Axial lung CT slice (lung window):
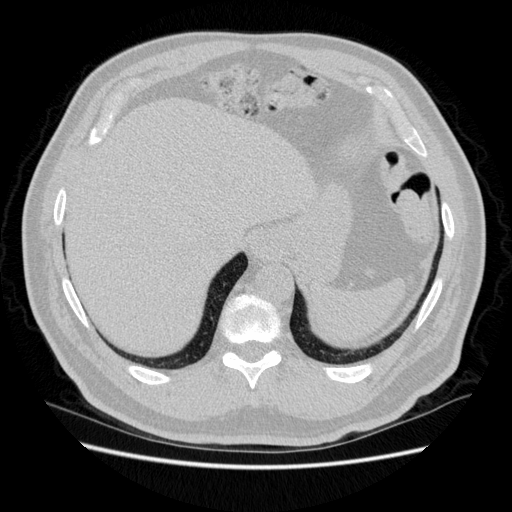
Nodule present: no